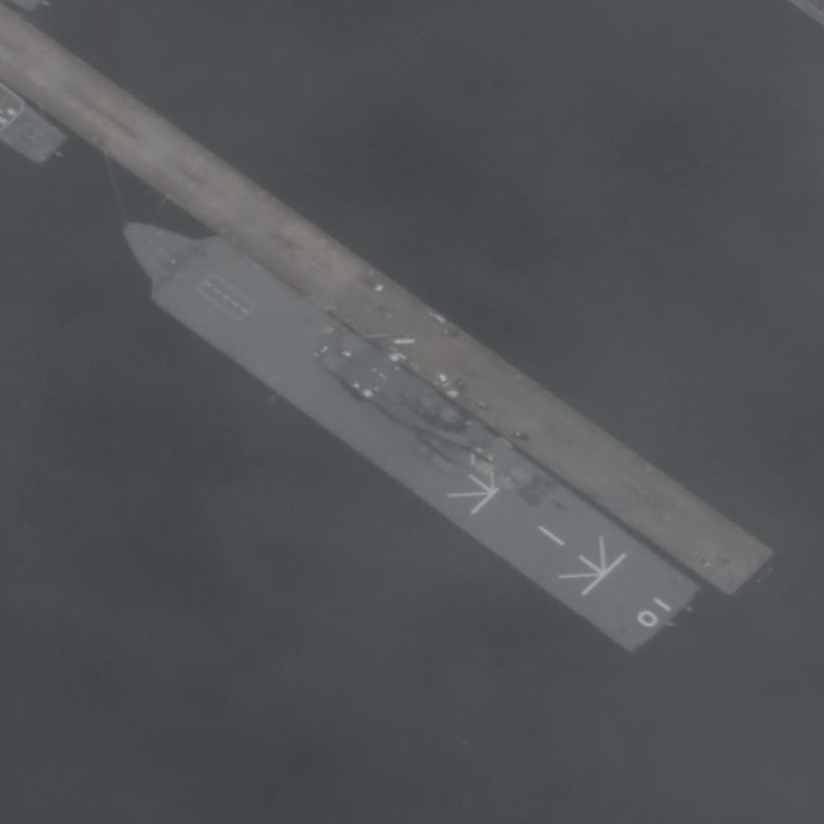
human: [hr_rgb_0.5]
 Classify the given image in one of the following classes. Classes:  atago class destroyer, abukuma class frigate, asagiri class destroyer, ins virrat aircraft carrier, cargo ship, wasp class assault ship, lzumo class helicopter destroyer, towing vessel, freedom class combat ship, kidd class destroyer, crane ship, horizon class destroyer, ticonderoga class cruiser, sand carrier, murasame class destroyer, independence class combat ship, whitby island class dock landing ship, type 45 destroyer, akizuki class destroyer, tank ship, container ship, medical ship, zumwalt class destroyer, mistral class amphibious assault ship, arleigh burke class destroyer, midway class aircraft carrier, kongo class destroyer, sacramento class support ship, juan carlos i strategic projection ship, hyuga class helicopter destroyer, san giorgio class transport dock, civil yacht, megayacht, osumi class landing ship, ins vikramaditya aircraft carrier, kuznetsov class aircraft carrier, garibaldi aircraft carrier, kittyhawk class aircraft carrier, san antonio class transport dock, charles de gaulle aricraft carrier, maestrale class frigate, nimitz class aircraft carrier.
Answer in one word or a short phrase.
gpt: Osumi class landing ship